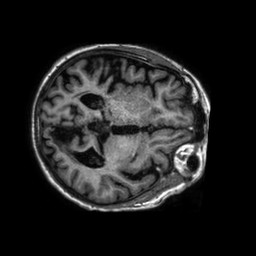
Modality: T1w
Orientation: axial
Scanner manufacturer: philips
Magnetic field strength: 1.5 T
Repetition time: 0.008441 s
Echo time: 0.00388 s